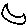
Label: moon